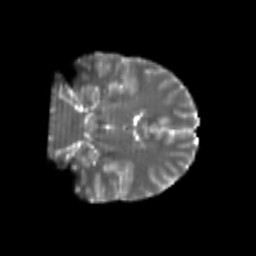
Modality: T2w
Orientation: coronal
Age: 24
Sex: male
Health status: healthy
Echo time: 0.074 s